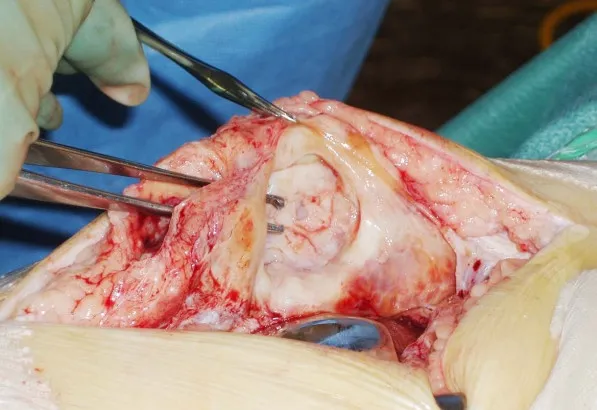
Splitting of the patellar tendon due to dislocated patellar prosthesis.
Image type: medical_photograph (other_medical_photograph)